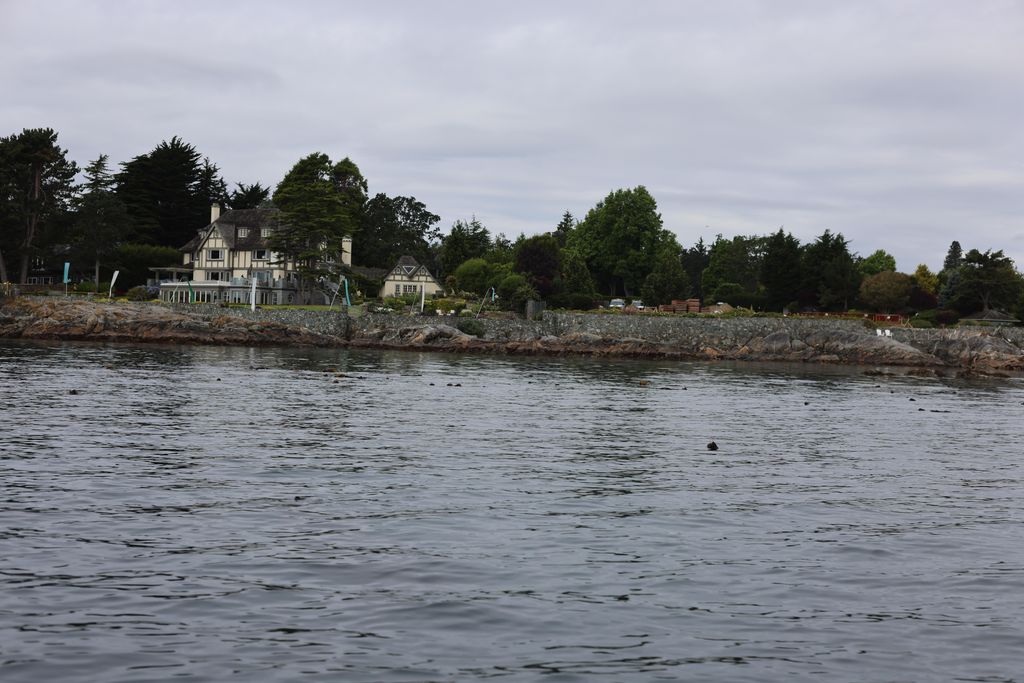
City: victoria